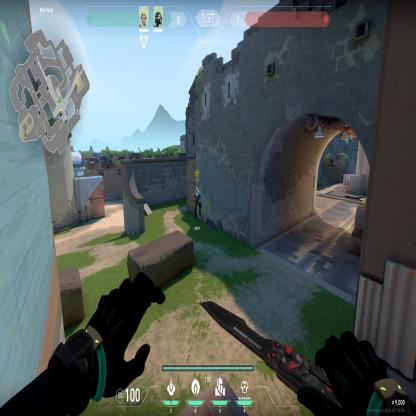
Label: teammate